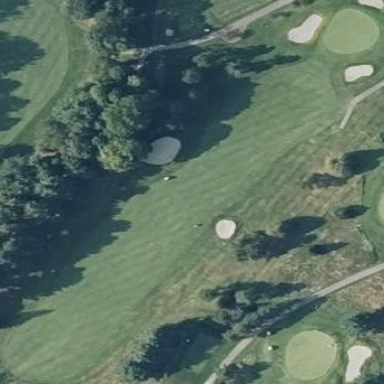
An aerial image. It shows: Meticulously mown fairway on golf course.